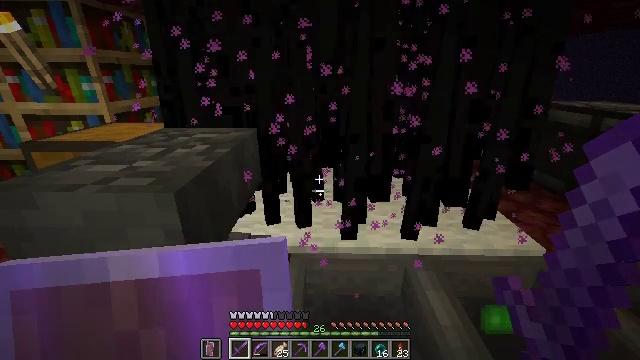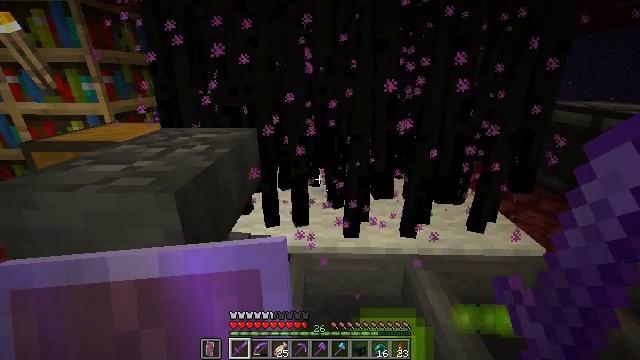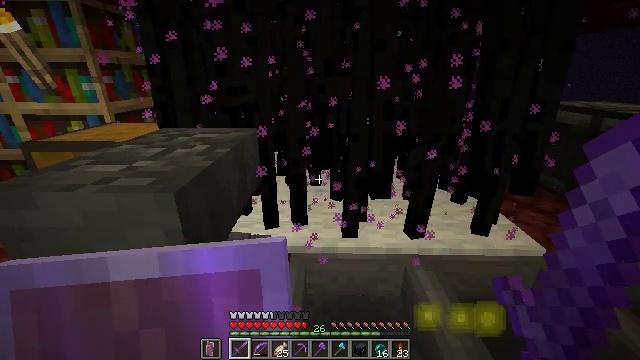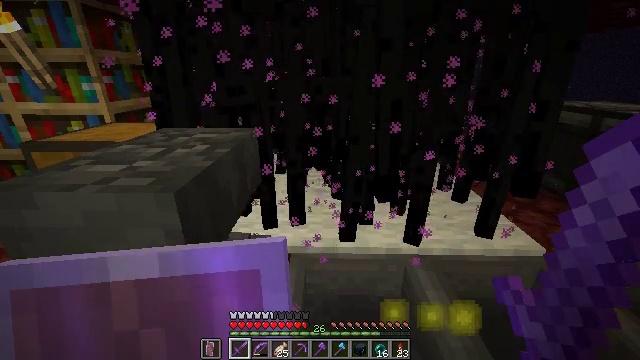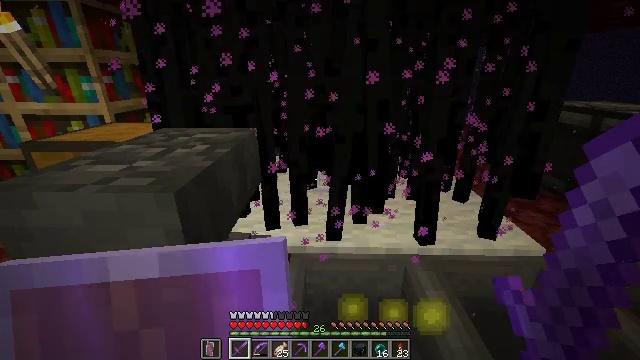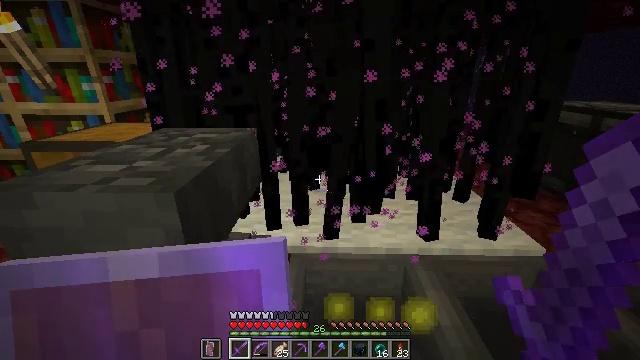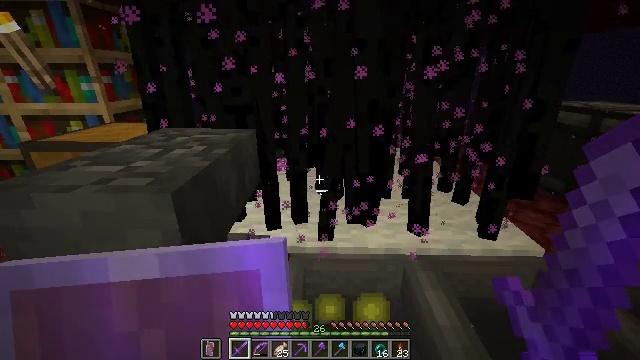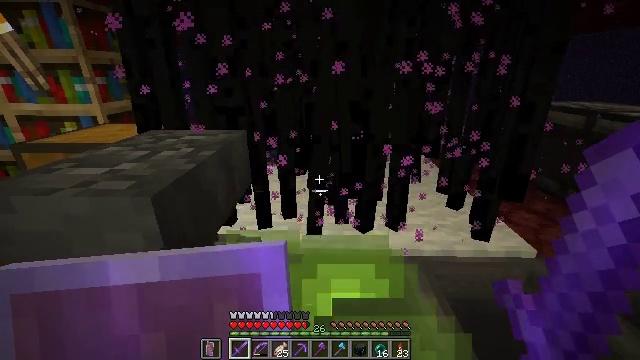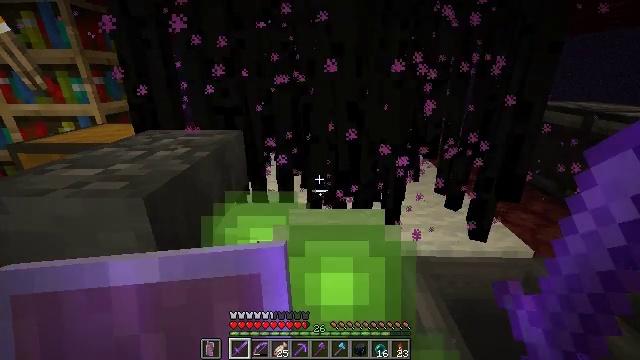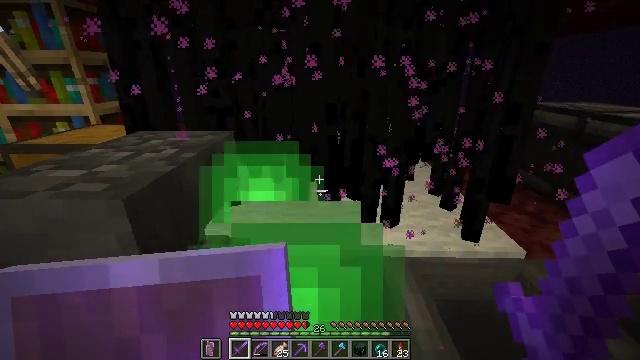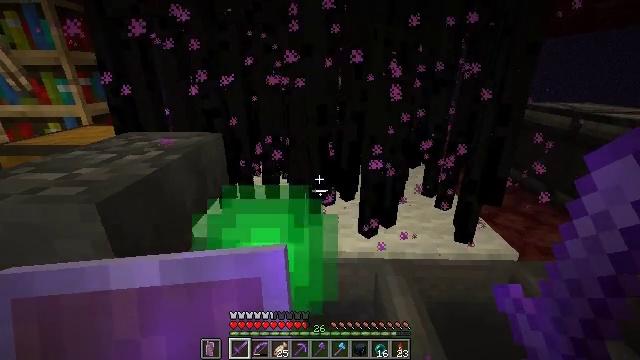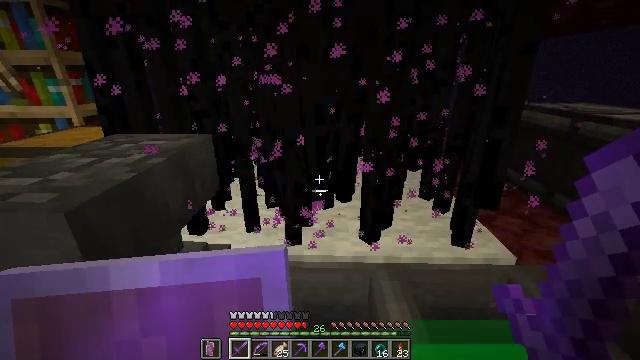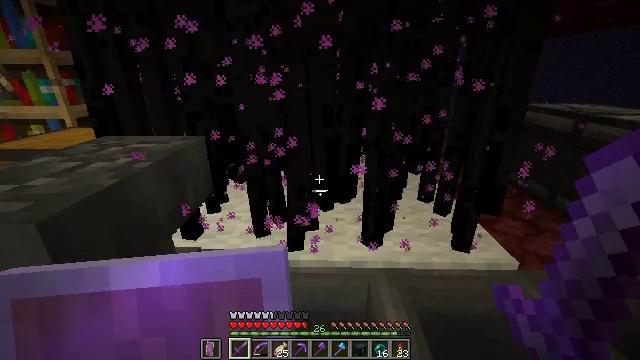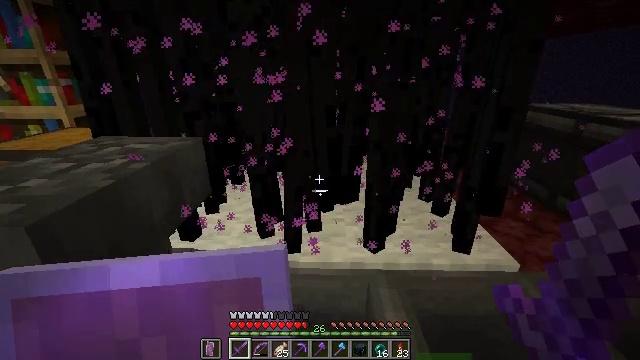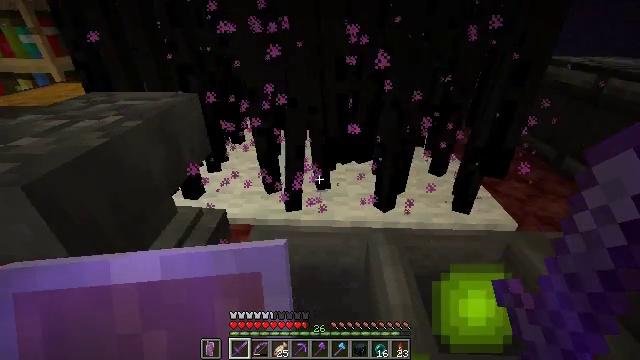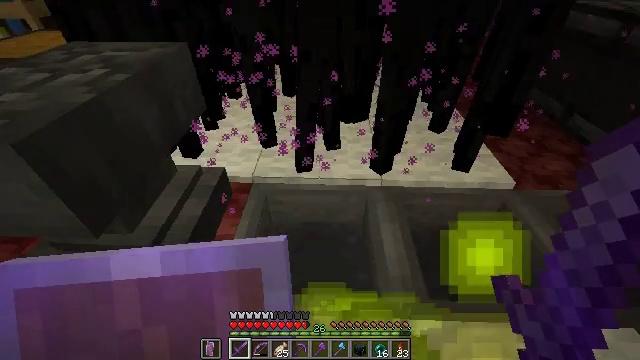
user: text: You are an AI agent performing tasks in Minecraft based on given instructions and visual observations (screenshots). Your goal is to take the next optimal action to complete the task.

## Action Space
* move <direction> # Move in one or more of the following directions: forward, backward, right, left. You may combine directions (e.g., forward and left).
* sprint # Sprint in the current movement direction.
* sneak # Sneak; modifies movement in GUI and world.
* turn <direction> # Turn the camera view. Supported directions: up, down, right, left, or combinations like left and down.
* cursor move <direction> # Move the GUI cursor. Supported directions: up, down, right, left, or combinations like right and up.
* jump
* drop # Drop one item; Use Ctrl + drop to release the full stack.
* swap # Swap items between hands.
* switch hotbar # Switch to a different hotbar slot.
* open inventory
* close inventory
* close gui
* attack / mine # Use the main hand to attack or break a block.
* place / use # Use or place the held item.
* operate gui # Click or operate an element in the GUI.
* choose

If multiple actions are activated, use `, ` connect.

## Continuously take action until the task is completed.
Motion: motion action
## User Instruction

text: Combat the enderman.
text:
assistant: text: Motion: sneak
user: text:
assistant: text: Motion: sneak
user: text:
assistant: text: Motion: sneak
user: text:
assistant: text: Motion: sneak
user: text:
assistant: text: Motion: sneak
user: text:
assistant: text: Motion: move right, sneak
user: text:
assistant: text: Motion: move right, sneak
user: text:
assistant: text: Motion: move right, sneak
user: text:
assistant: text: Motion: move right, sneak
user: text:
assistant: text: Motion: move forward and move right, sneak
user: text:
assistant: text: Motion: move forward, sneak
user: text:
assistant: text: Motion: move forward, sneak
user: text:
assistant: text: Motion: sneak
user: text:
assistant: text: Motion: sneak, turn down
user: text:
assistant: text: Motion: sneak, turn down
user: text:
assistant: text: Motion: sneak, turn down
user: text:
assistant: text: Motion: sneak, turn down
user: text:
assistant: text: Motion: sneak
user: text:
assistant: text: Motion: sneak
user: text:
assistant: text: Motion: sneak
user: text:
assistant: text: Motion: sneak
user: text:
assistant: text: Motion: sneak
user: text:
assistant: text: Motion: sneak
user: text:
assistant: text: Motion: sneak
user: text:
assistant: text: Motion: sneak
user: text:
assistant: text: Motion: sneak
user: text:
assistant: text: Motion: sneak
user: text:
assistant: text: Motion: sneak
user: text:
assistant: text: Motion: sneak, turn left
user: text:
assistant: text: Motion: sneak, turn left and up